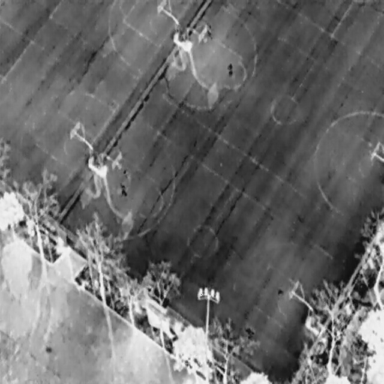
There are five People in the infrared image.